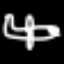
Label: airplane